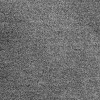
Atmospheric dust classification: dusty